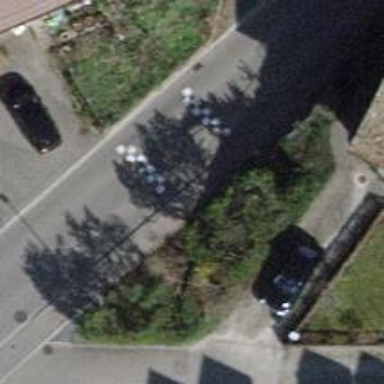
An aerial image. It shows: Traffic calming cushion.